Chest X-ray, AP view. Patient: 69 years old, sex M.
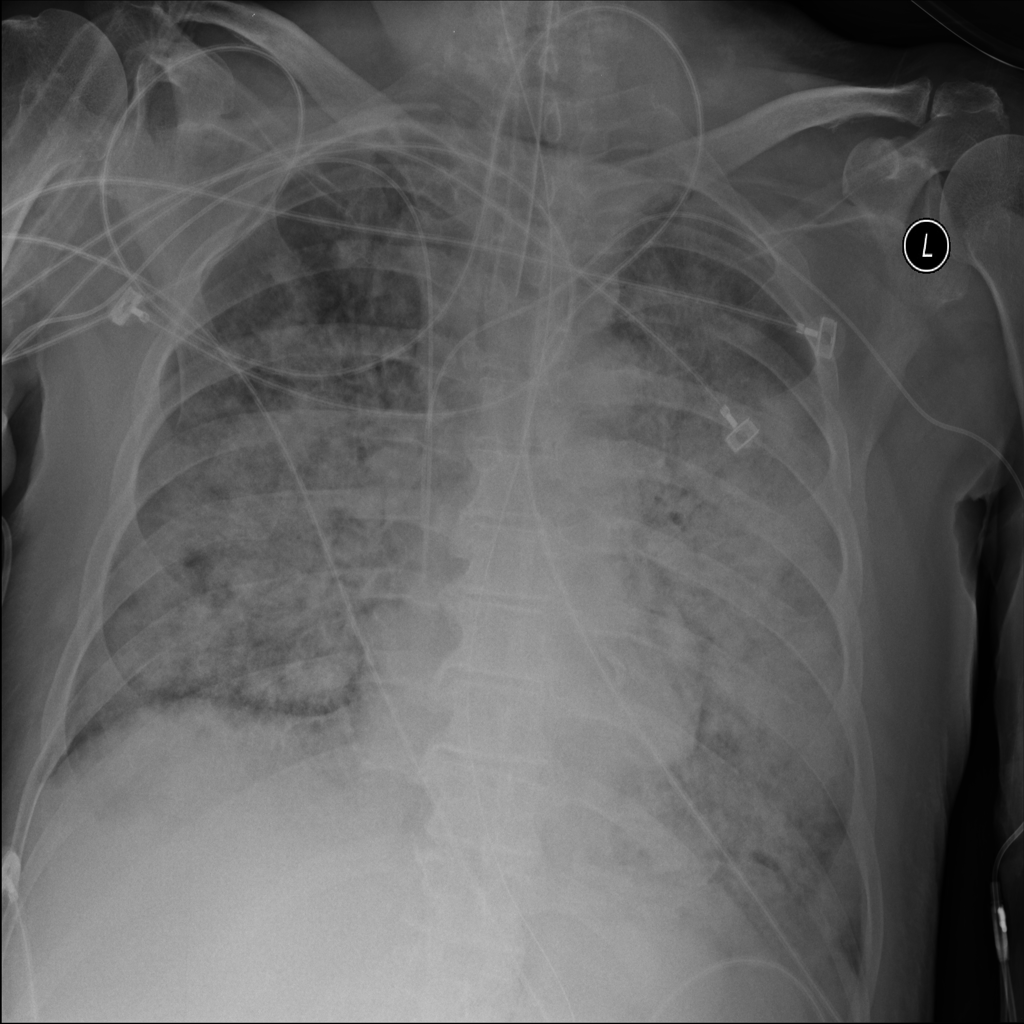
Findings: Infiltration